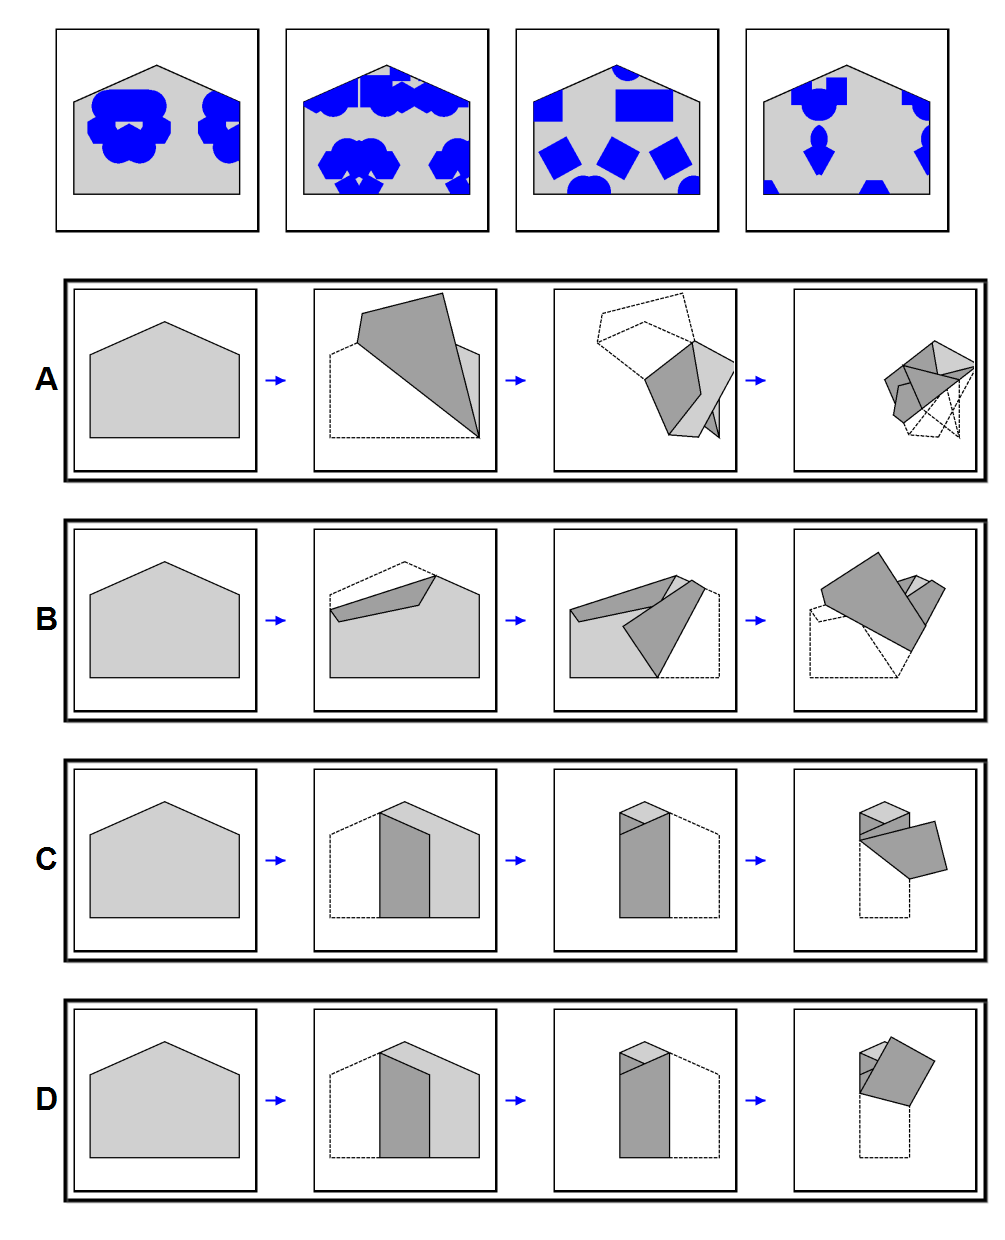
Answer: D